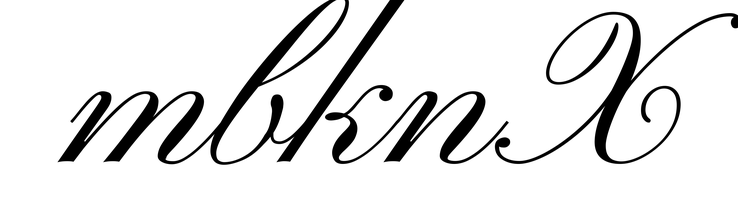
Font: PinyonScript-Regular